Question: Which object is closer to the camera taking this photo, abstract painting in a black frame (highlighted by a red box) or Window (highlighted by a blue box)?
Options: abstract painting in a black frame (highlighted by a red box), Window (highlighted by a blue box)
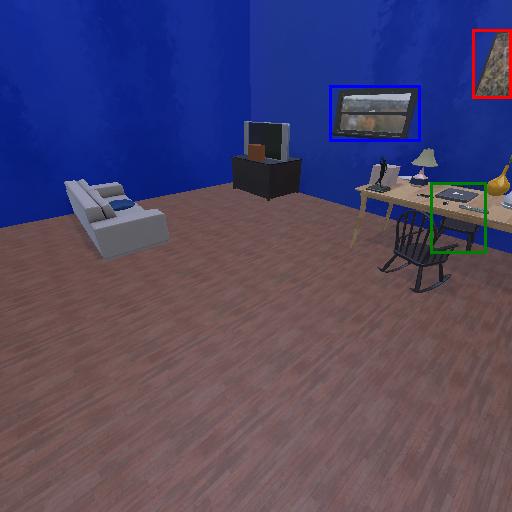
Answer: abstract painting in a black frame (highlighted by a red box)